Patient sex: M
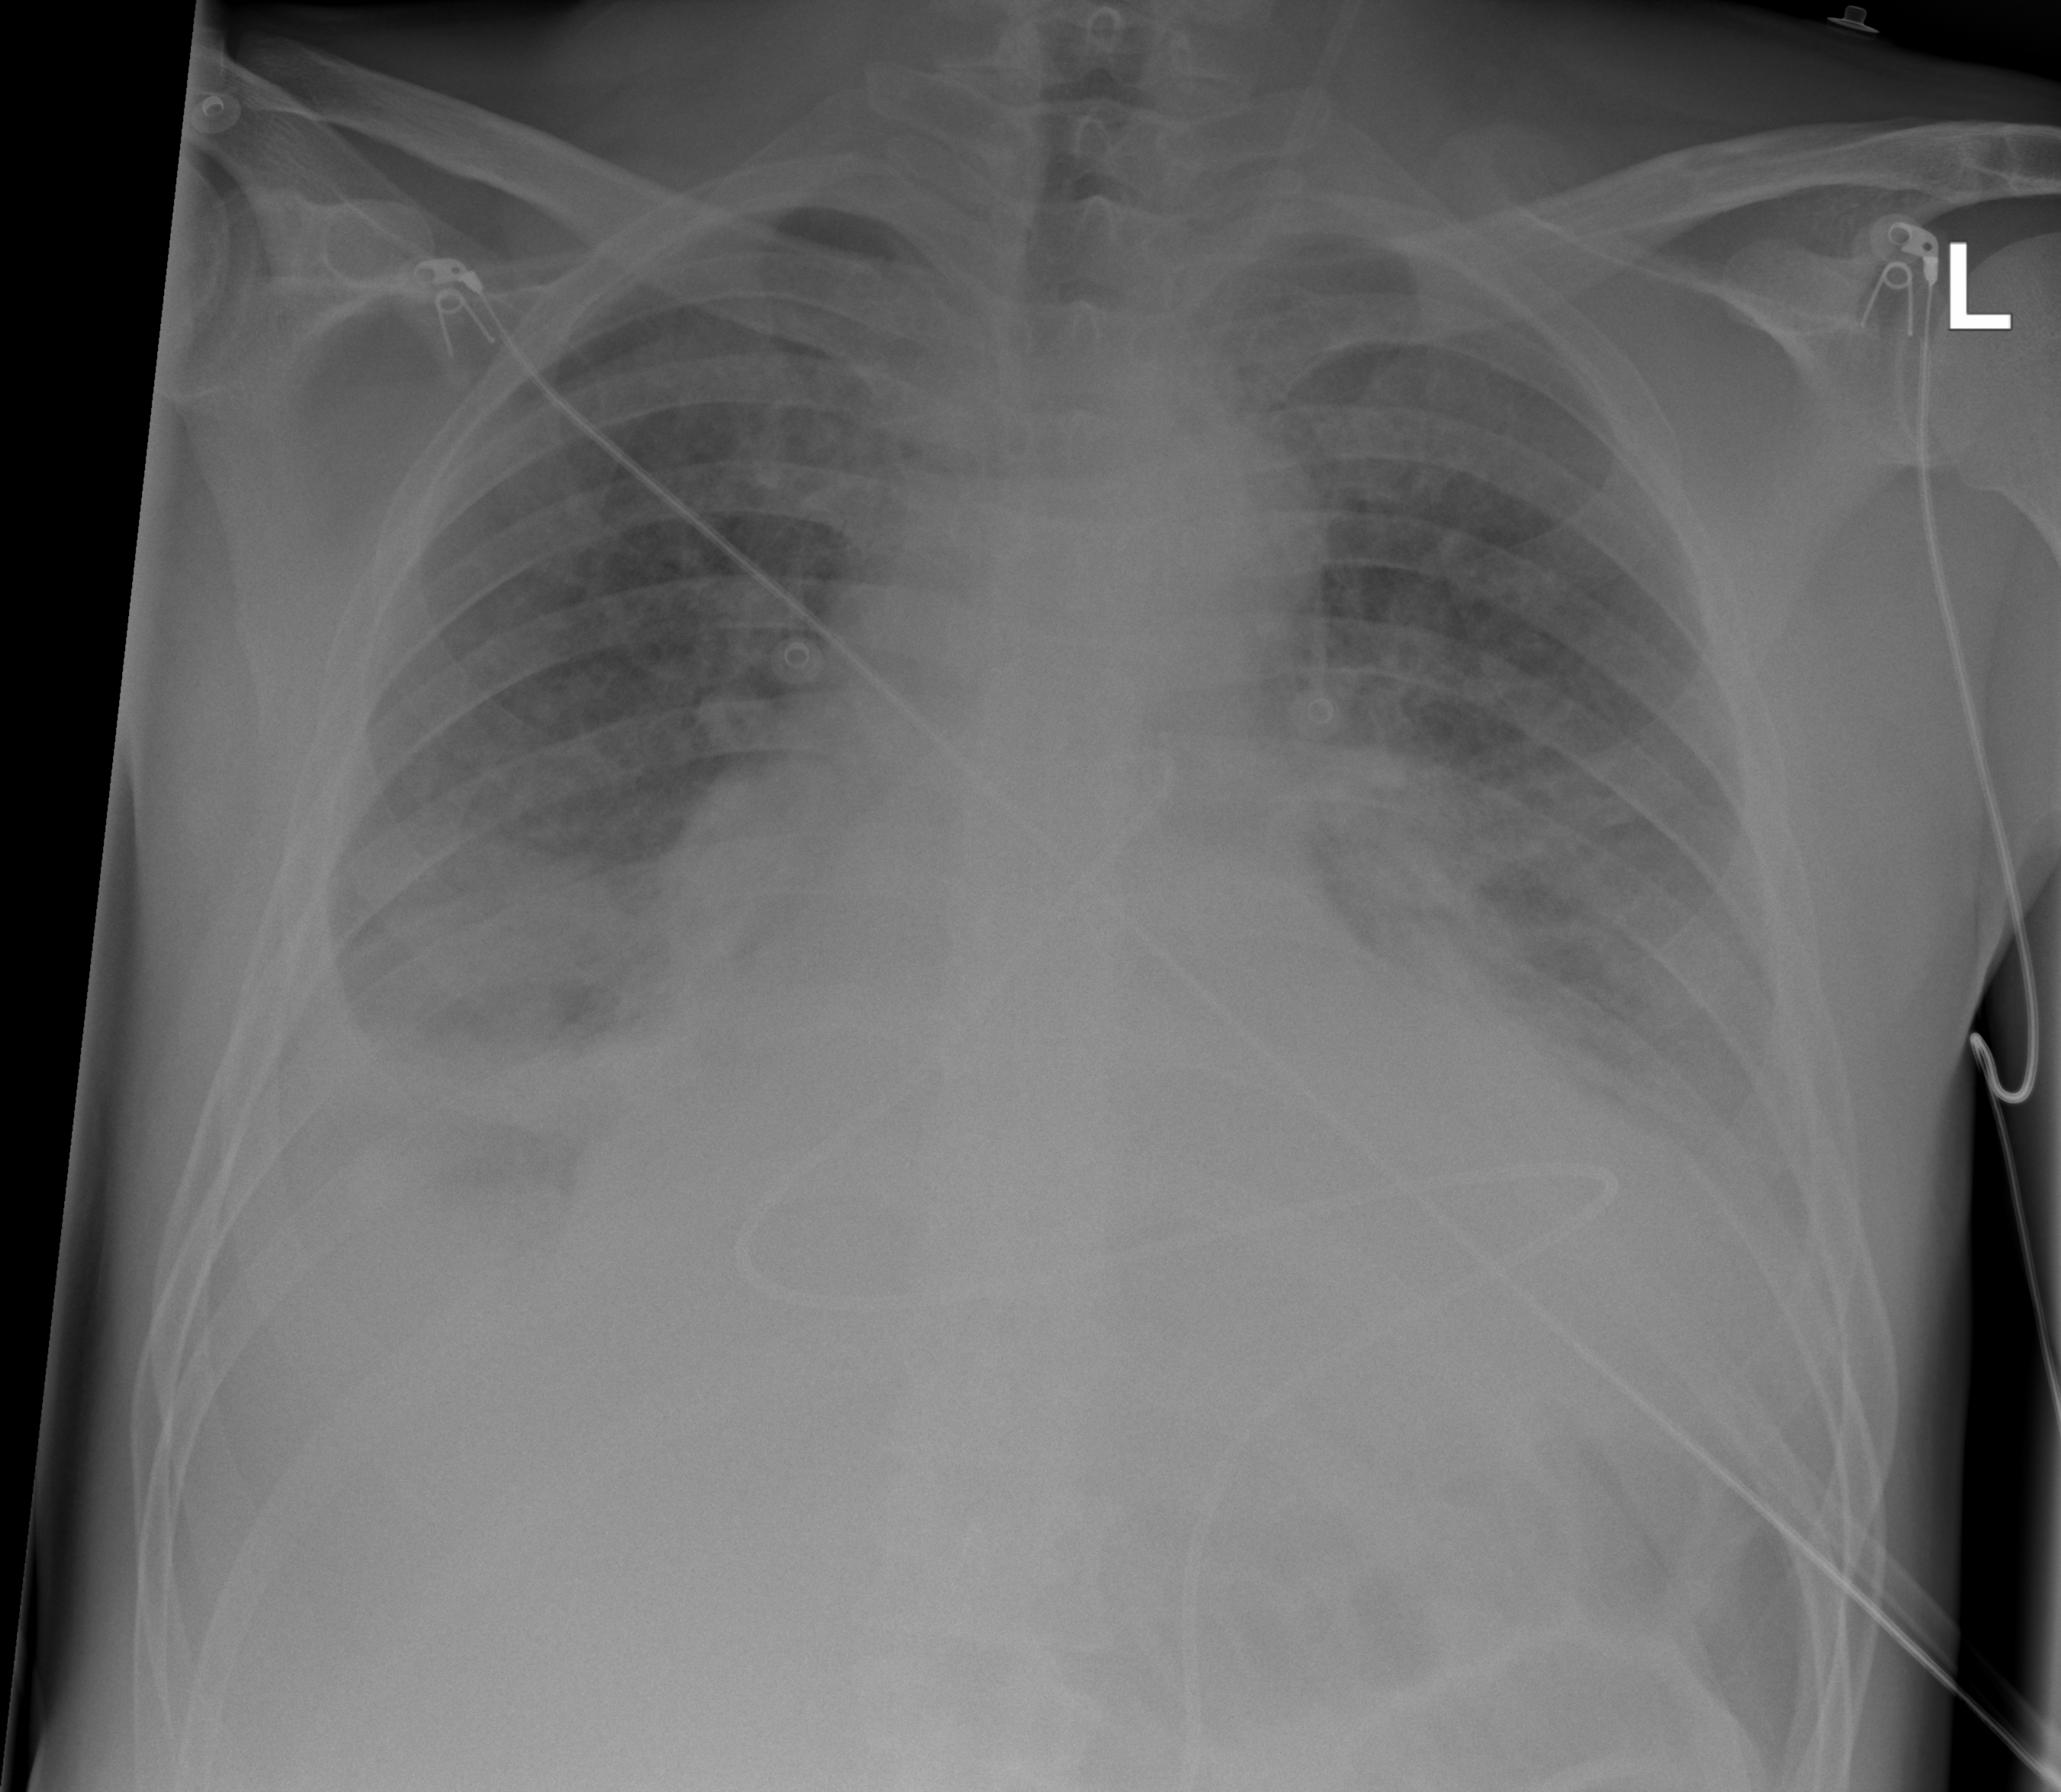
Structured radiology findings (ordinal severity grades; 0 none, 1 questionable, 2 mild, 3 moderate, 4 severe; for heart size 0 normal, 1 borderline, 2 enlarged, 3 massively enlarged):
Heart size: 2
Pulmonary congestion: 2
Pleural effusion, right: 3
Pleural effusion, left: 2
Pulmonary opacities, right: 0
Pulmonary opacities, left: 1
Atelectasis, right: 2
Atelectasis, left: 2